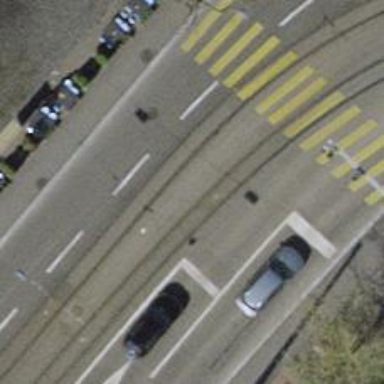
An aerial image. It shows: Secondary road with asphalt surface.